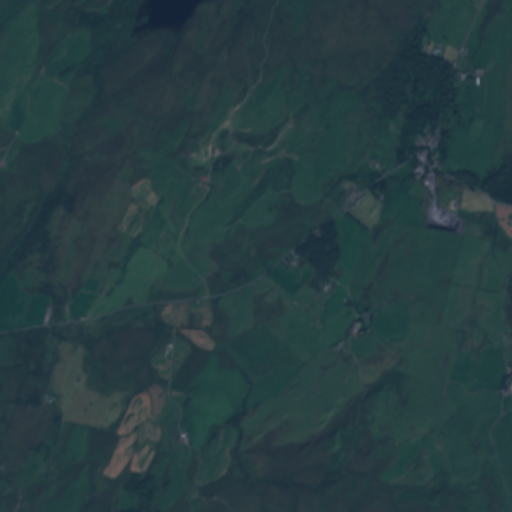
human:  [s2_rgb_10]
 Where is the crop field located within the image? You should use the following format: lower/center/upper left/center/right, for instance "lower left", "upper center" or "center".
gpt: The crop field is located in the upper right of the image.
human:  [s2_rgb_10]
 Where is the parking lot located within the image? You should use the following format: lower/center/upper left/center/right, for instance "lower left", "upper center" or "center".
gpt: The parking lot is located in the upper right of the image.
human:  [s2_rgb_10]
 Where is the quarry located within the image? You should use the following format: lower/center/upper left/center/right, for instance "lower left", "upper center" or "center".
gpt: The quarry is located in the center right of the image.
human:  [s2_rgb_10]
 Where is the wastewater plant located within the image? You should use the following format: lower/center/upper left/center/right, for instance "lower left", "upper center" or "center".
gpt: The wastewater plant is located in the center of the image.
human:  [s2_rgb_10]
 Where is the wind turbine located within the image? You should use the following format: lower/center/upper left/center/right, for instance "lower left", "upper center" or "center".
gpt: The wind turbine is located in the lower right of the image.
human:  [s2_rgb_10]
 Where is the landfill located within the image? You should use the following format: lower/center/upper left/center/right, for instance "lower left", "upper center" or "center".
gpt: There is no landfill in the image.